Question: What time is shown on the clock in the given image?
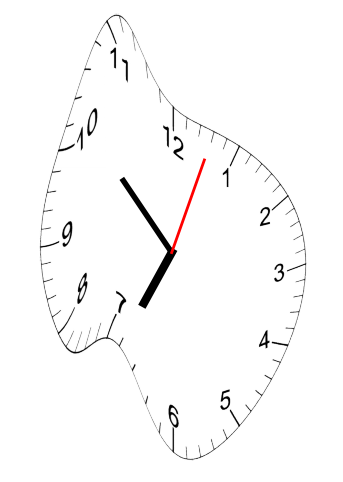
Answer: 06:52:03